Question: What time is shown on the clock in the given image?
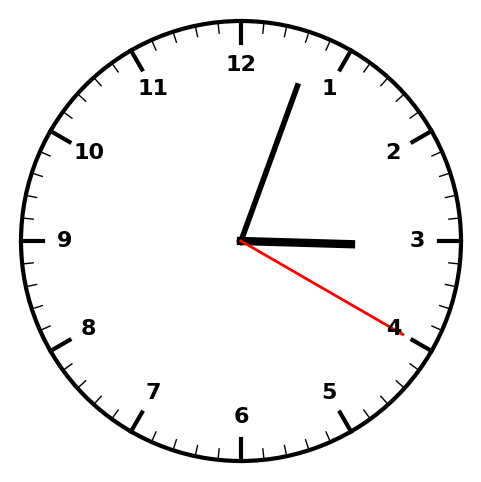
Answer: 03:03:20